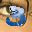
Label: 3